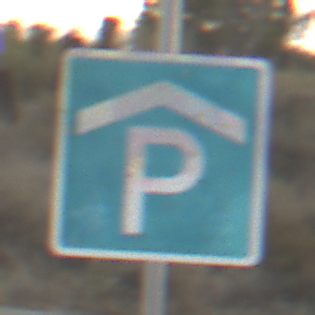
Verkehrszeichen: Parkhaus
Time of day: SunriseSunset
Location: Outdoor (RoadRail)
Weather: PartlyCloudy
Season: NotSpecified
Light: Natural